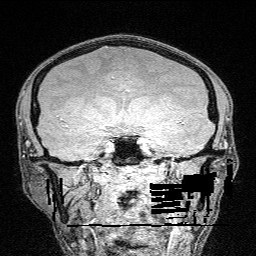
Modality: FLASH
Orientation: sagittal
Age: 23
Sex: male